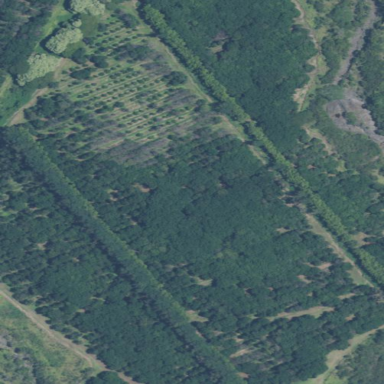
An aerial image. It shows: Orchard filled with macadamia trees.